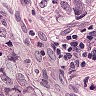
Metastatic tissue present: yes